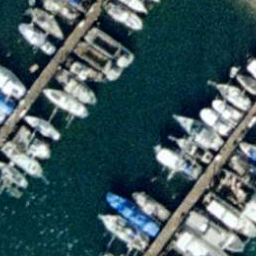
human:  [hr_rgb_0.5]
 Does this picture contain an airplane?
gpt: no

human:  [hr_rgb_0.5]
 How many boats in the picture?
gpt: about twenty-eight

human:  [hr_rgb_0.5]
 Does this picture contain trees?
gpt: no